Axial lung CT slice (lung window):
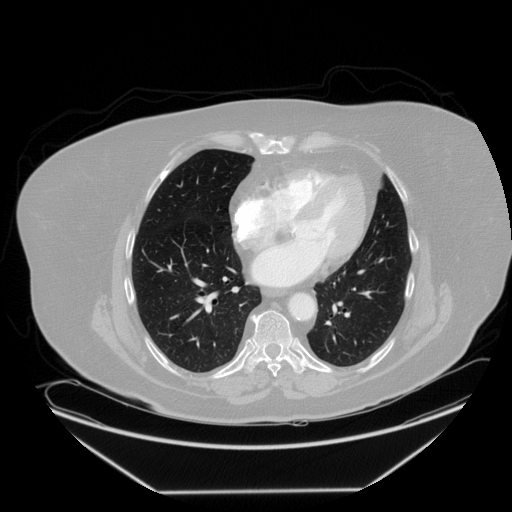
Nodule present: no